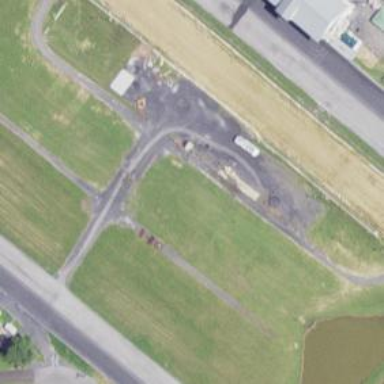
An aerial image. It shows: Dirt raceway used for motor or horse racing.